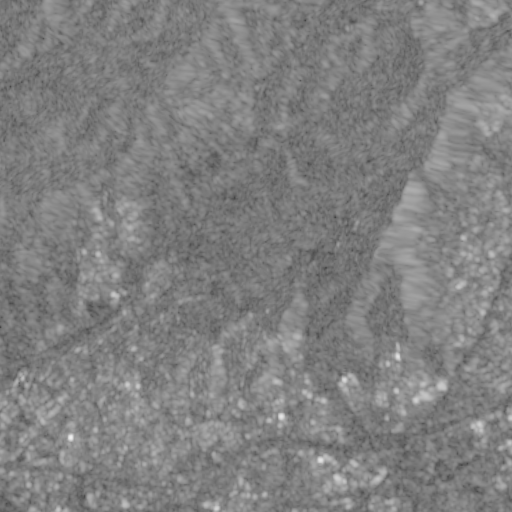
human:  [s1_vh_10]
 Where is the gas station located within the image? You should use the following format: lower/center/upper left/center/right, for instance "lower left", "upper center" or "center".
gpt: The gas station is located in the lower center of the image.
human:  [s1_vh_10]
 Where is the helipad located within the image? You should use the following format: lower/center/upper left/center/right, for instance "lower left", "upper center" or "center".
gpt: The helipad is located in the lower right of the image.
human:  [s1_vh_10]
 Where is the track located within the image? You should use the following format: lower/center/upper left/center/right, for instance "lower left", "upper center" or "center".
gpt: The track is located in the lower right of the image.
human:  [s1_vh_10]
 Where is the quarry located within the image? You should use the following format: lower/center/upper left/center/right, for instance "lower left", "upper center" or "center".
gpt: There is no quarry in the image.

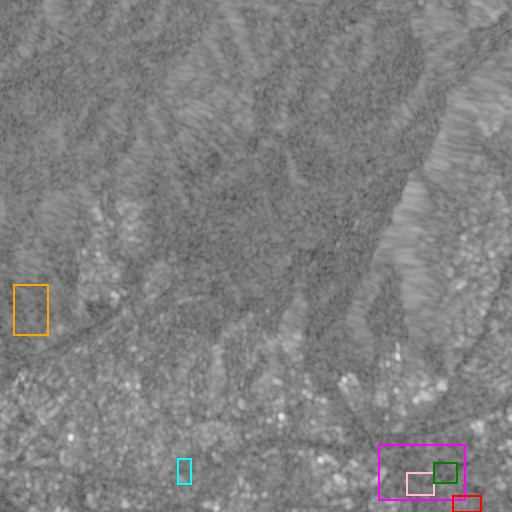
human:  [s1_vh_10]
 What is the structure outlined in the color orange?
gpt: The structure outlined in orange is a crop field.
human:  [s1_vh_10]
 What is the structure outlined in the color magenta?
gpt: The structure outlined in magenta is a park.
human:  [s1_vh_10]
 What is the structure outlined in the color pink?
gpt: The structure outlined in pink is a parking lot.
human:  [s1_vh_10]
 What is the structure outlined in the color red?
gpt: The structure outlined in red is a power substation.
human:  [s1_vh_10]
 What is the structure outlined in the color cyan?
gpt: The structure outlined in cyan is a storage tank.
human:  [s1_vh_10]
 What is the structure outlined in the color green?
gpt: The structure outlined in green is a track.
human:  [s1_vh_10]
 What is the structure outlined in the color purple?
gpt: There is no purple outline.